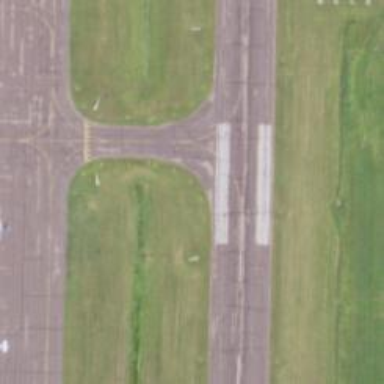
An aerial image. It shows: Image of taxiway at airport.